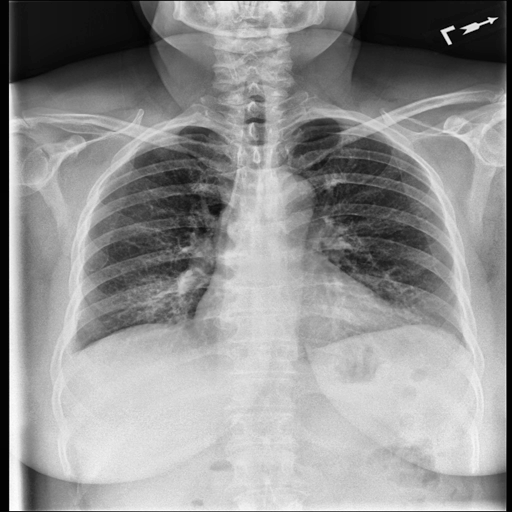
Finding: NORMAL